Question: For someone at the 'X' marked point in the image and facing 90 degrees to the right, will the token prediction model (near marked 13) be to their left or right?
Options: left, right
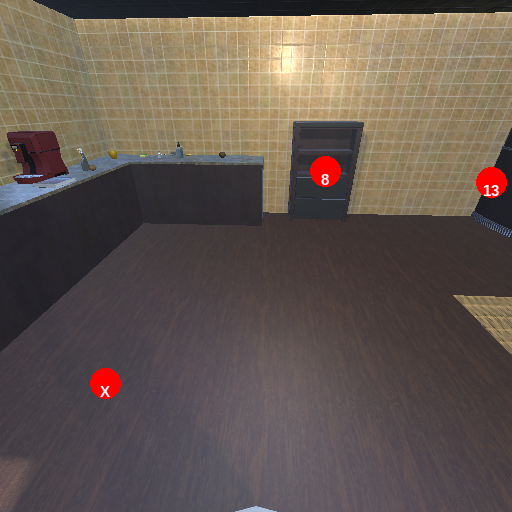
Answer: left